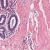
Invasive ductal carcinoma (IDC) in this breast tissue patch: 0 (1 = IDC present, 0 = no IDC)